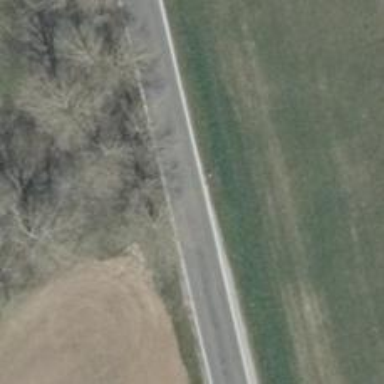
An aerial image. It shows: Secondary road.